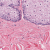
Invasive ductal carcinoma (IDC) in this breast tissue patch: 0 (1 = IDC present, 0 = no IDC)